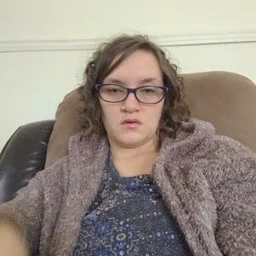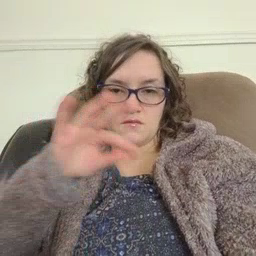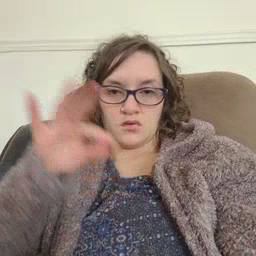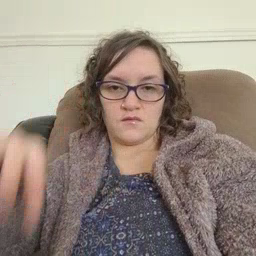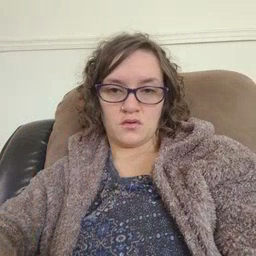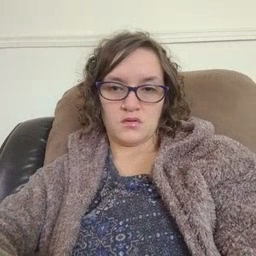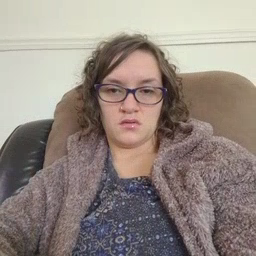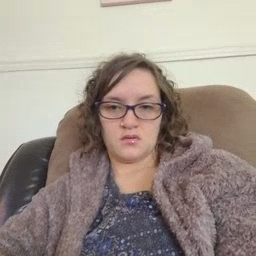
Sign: frenchfries